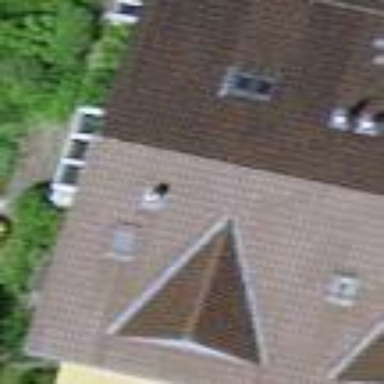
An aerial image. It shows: Residential building with gabled roof.